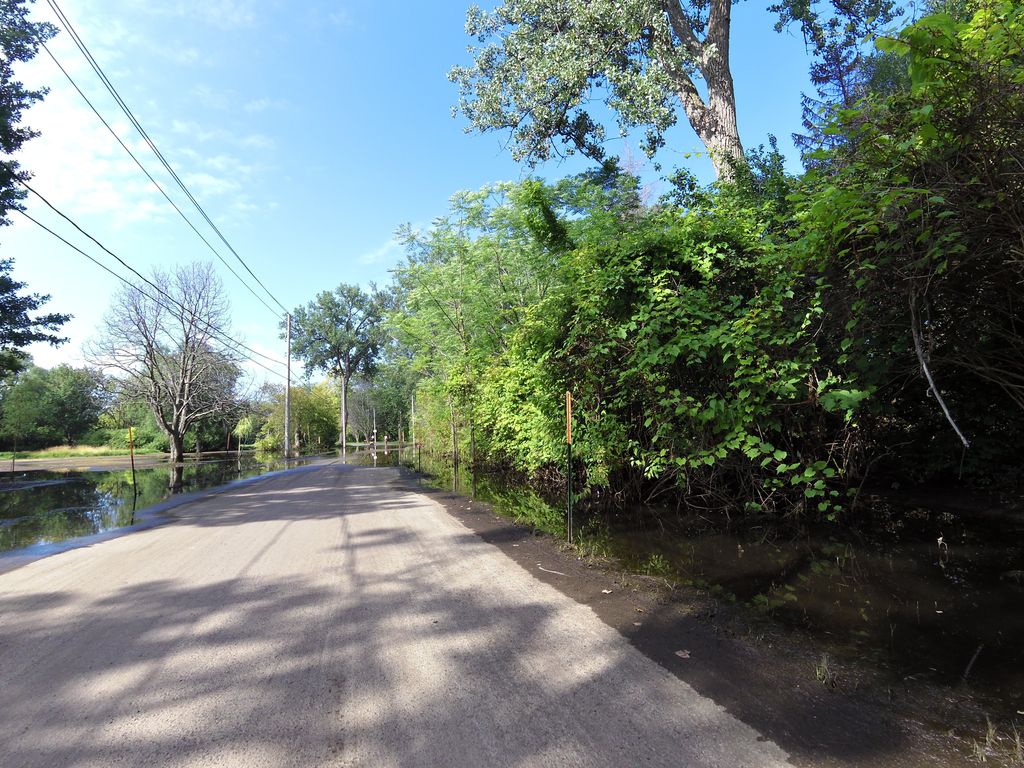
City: toronto